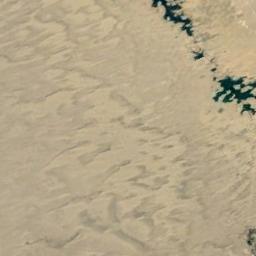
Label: desert